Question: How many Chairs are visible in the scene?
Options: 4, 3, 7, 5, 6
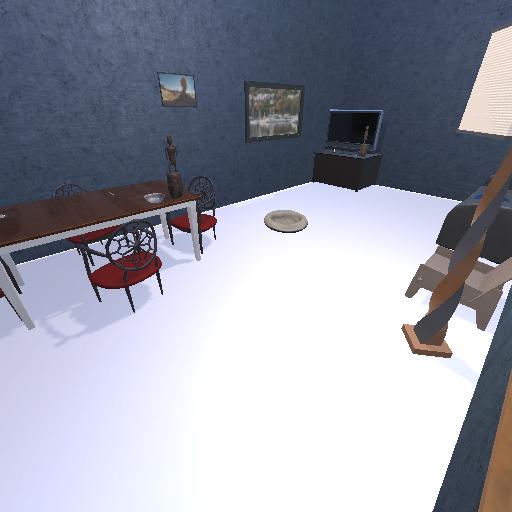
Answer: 4